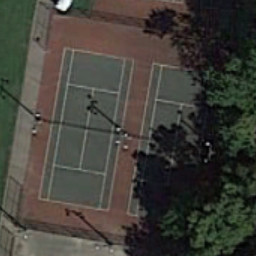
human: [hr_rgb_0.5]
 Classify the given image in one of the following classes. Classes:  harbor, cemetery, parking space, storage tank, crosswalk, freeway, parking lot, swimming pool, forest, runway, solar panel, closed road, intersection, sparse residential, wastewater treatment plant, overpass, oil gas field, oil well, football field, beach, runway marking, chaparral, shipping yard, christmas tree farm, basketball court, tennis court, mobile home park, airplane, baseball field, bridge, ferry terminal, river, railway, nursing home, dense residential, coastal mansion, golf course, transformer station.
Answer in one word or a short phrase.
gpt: tennis court